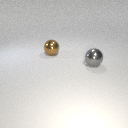
large gray metal sphere to the right of large brown metal sphere